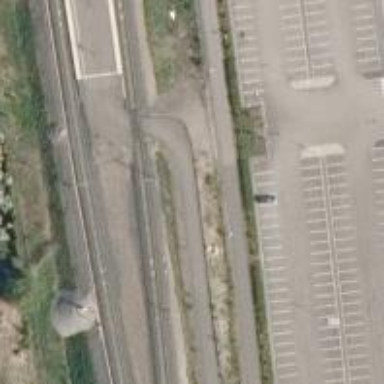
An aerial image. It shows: Level crossing with saltire marking.